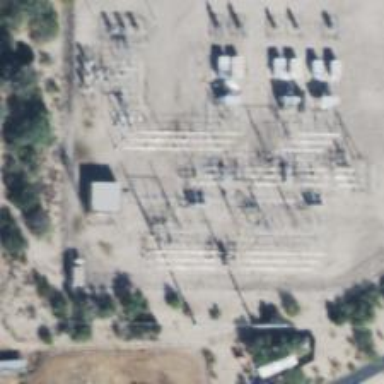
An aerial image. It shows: Switch for power supply.